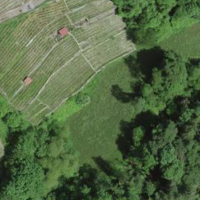
EUNIS habitat code: 44
Species observed at this site:
Motacilla cinerea
Colchicum autumnale
Circaetus gallicus
Buteo buteo
Falco tinnunculus
Ptyonoprogne rupestris
Corvus corax
Delichon urbicum